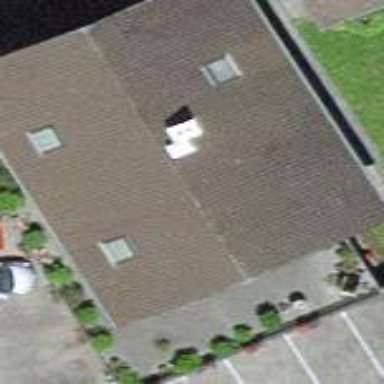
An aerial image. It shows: Residential building.